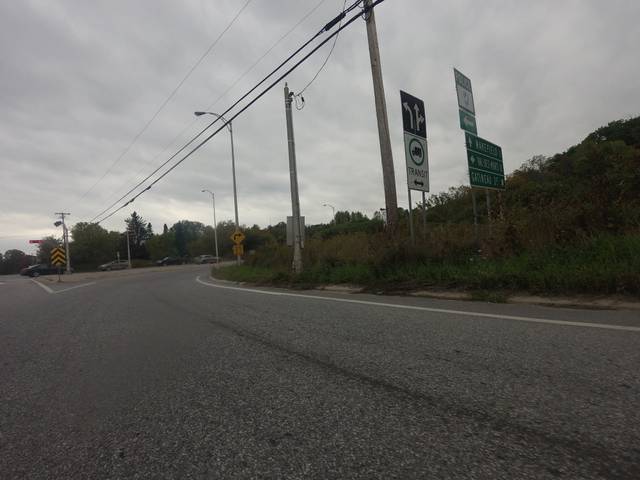
Region: Canada
Coordinates: 45.651, -75.925